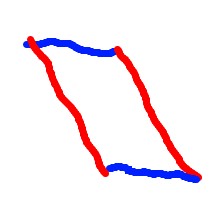
Shape: parallelogram